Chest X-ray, PA view. Patient: 68 years old, sex F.
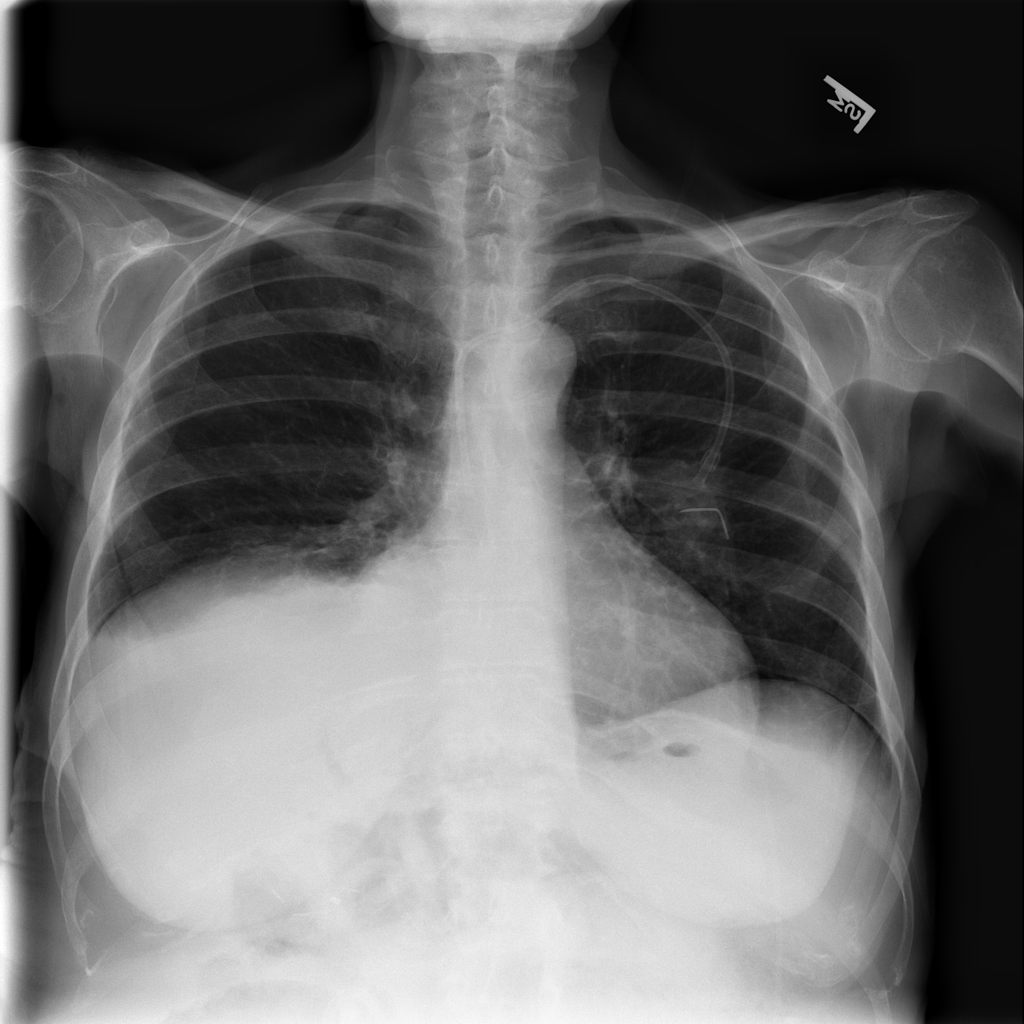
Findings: No Finding